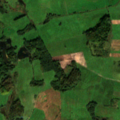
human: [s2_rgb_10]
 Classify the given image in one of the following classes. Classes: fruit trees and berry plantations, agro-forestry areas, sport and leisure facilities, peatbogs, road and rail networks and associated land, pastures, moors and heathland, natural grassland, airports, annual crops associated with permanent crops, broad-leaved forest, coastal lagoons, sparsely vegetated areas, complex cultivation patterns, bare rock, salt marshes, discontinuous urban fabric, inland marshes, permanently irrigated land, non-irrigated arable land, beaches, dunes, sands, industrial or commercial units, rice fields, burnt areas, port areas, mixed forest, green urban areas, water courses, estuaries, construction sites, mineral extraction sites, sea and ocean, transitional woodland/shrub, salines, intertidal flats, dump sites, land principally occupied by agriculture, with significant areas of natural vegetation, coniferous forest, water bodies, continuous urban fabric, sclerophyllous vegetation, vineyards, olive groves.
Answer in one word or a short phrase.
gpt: non-irrigated arable land, pastures, land principally occupied by agriculture, with significant areas of natural vegetation, broad-leaved forest